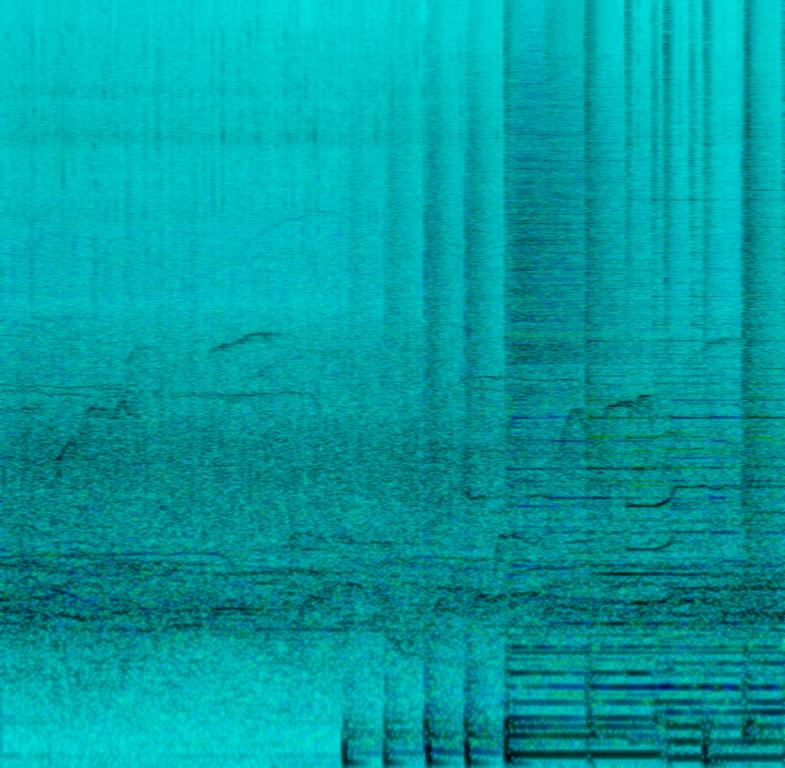
A mid-tempo two chord vamp on a roots rock song. The music is instrumental, featuring a strummed acoustic guitar, drum set, electric guitar, and pedal steel. The feeling is melancholic.